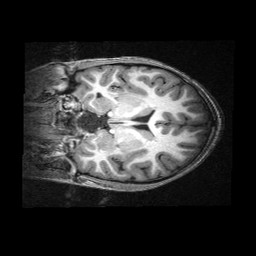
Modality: T1w
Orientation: coronal
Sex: male